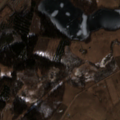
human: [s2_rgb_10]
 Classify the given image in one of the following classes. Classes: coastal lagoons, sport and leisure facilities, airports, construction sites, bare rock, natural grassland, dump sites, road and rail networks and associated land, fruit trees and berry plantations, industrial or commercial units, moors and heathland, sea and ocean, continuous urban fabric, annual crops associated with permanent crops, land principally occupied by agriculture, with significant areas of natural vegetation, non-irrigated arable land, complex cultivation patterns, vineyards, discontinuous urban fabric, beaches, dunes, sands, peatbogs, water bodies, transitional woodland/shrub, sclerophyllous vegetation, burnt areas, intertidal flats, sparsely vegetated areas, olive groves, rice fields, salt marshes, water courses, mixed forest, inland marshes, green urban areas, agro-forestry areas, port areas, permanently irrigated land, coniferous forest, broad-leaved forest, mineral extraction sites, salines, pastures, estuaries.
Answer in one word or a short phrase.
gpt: road and rail networks and associated land, non-irrigated arable land, pastures, land principally occupied by agriculture, with significant areas of natural vegetation, broad-leaved forest, mixed forest, water bodies